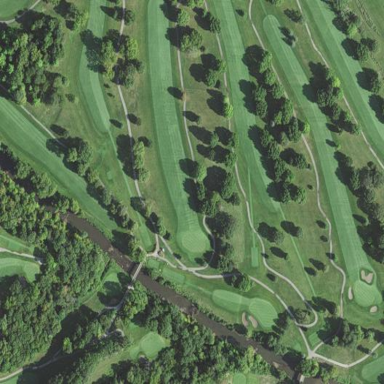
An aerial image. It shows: Golf course surrounded by greenery.